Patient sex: F
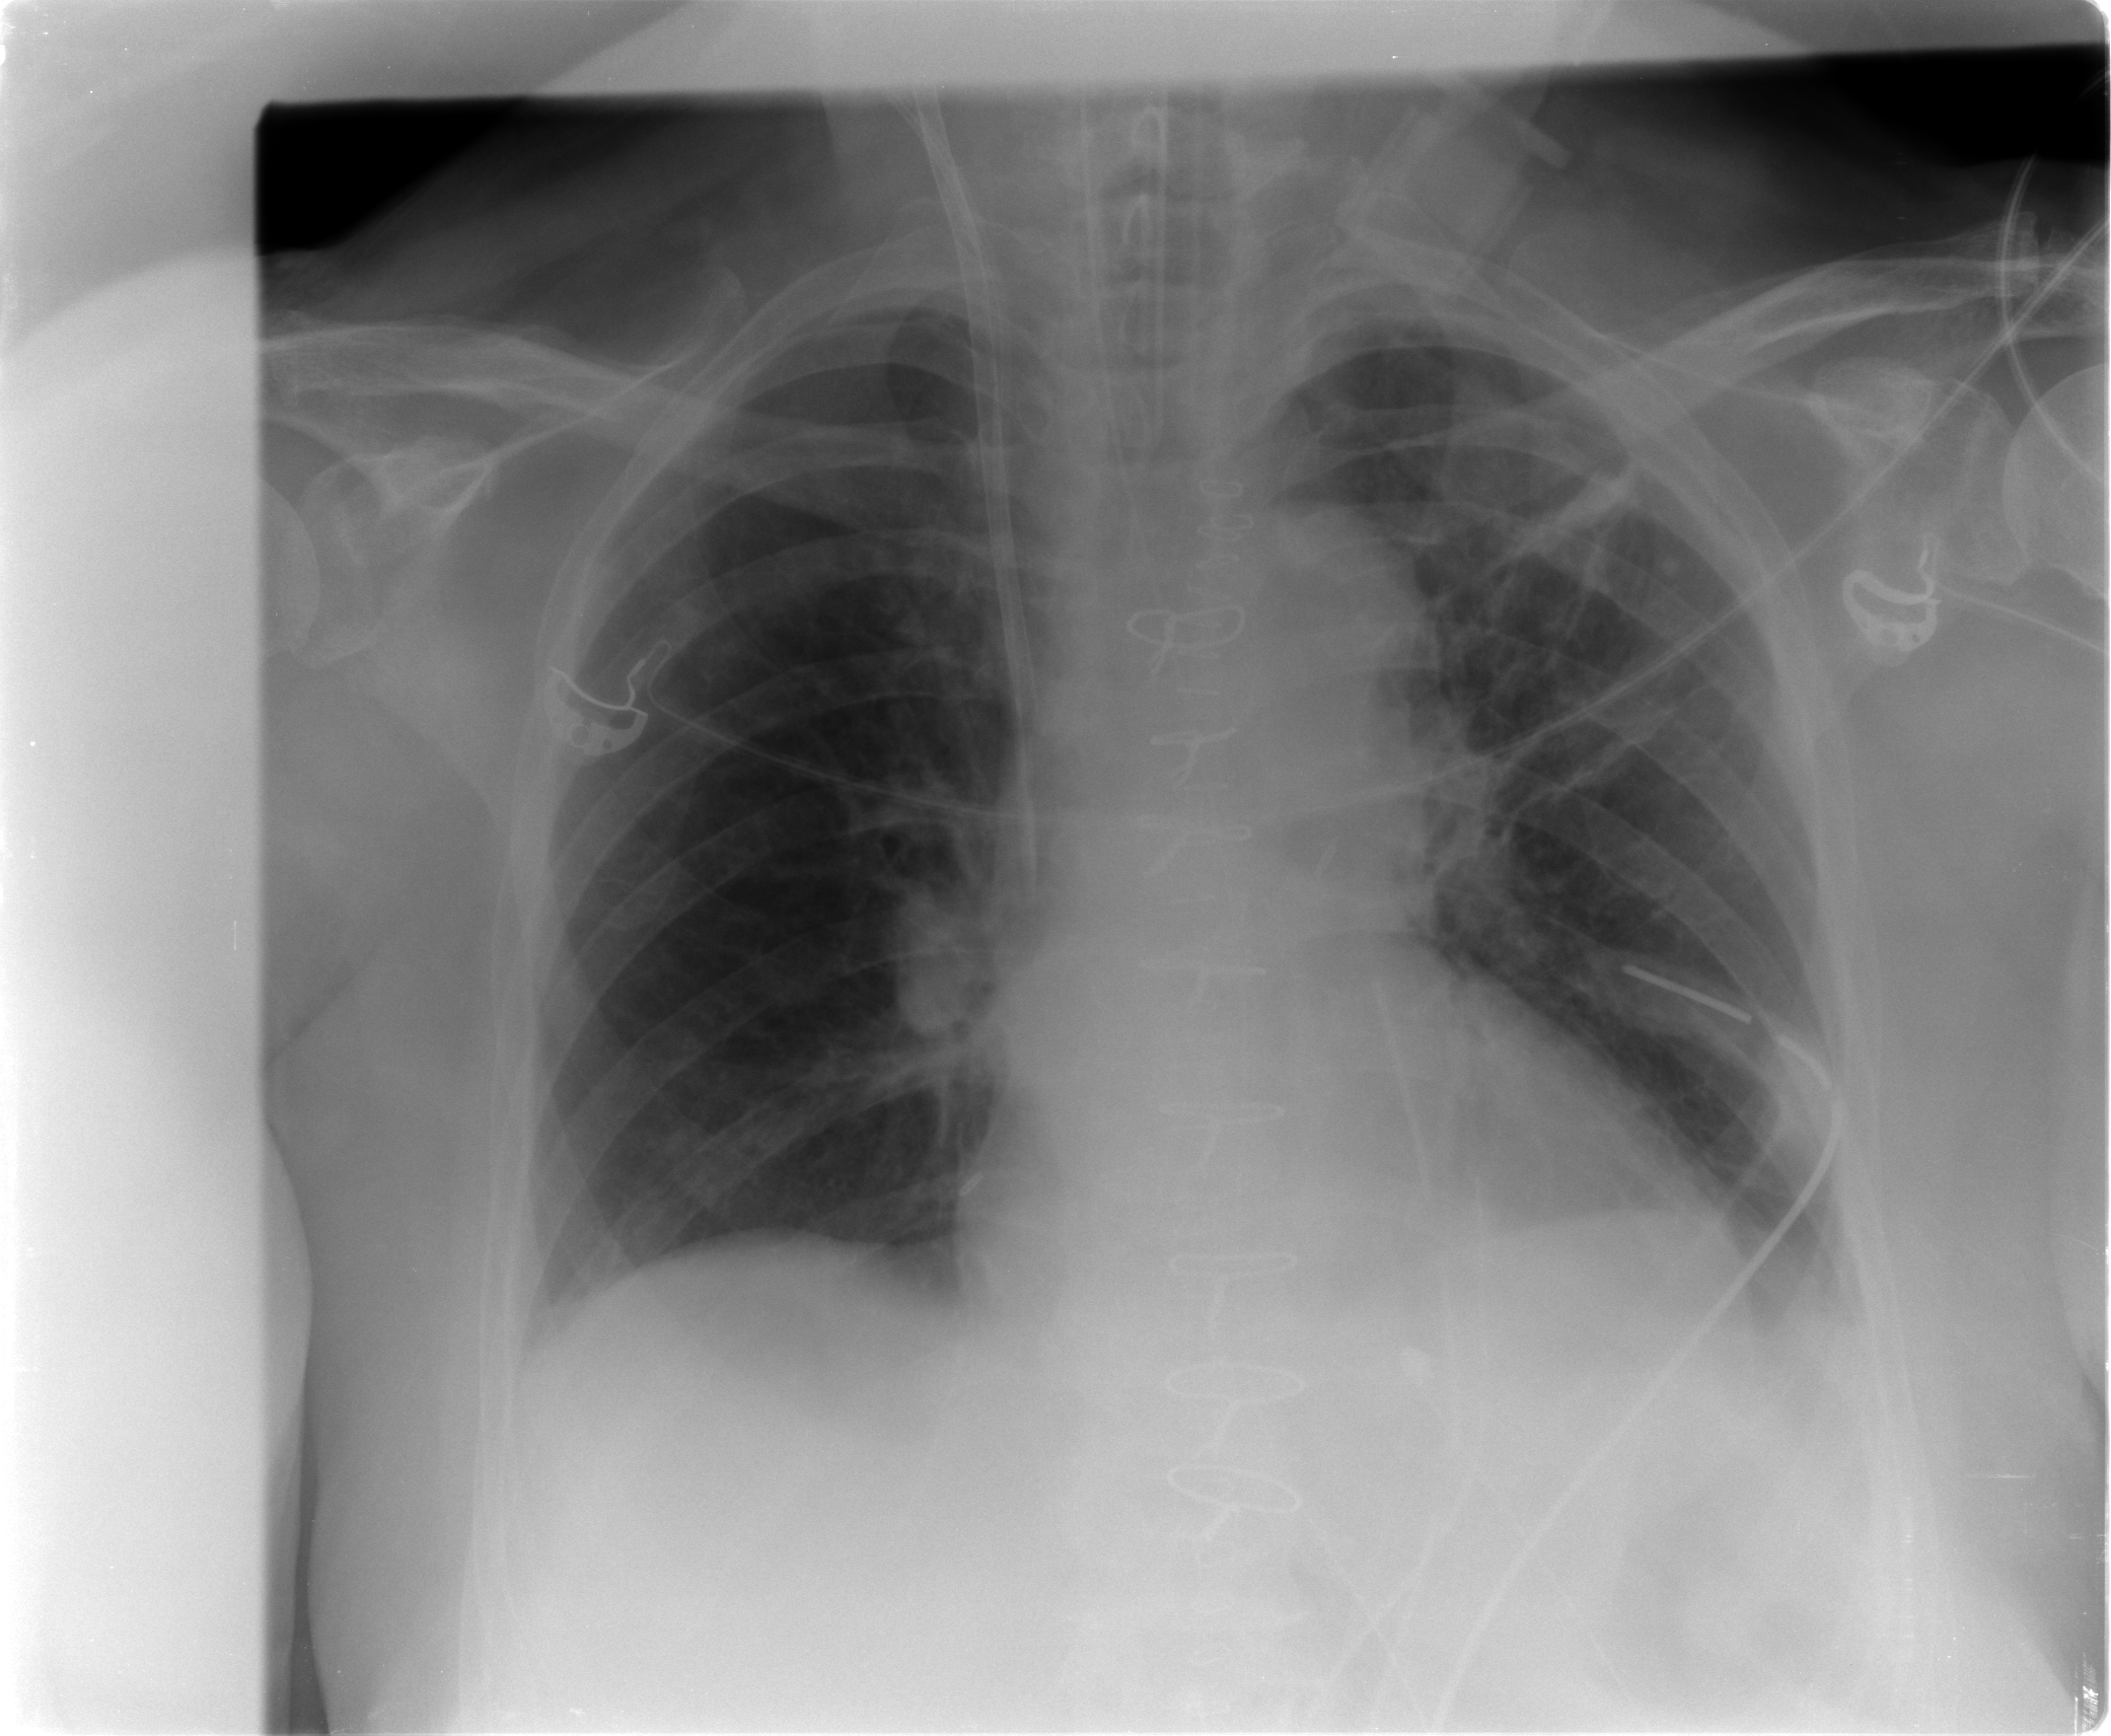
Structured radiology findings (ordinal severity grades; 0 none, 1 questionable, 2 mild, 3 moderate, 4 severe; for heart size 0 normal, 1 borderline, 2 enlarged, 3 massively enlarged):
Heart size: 2
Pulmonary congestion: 0
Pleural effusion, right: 1
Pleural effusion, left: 1
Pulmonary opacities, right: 0
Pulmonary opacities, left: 0
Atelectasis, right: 0
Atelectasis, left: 2